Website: crate-barrel
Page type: payment
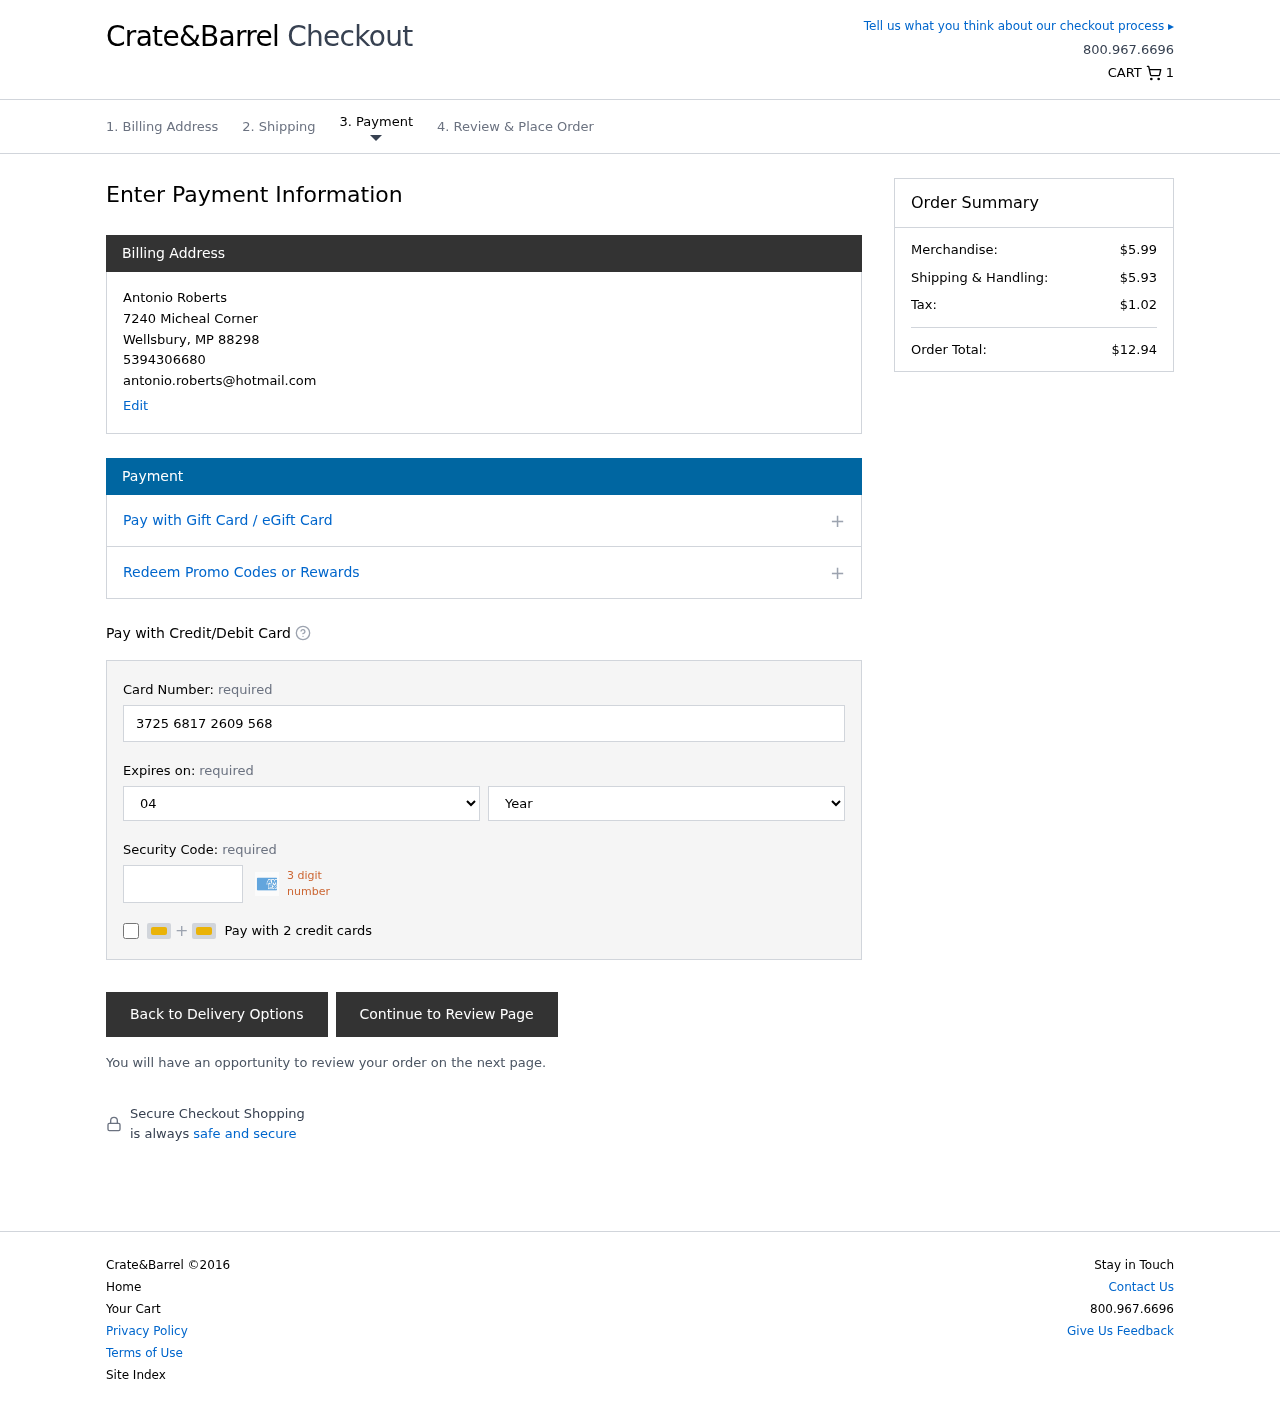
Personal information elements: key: PII_CARD_CVV
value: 5619
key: PII_CARD_EXPIRY_MONTH
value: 04
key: PII_CARD_EXPIRY_YEAR
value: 27
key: PII_CARD_NUMBER
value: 3725 6817 2609 568
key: PII_CITY
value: Wellsbury
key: PII_EMAIL
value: antonio.roberts@hotmail.com
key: PII_FULLNAME
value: Antonio Roberts
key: PII_PHONE
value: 5394306680
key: PII_POSTCODE
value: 88298
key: PII_STATE_ABBR
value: MP
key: PII_STREET
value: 7240 Micheal Corner
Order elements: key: ORDER_NUM_ITEMS
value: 1
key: ORDER_SUBTOTAL
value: $5.99
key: ORDER_SHIPPING_COST
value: $5.93
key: ORDER_TAX
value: $1.02
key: ORDER_TOTAL
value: $12.94